Question: I need to insert photo in between divs (blue and light-blue) as in the following example.

I did it with absolute positioning:
HTML:
'''
@*Blue and light-blue sections with photo*@
<div style="width: 100%; height: 120px; background-color: #0052a4"></div>
<div style="width: 100%; height: 120px; background-color: #c2dffd">
<div class="image">
<img src="/Content/pictures/MainPhoto.png" />
</div>
</div>
'''
CSS:
'''
.image {
position: absolute;
bottom: -100px; /* bottom space */
right: 100px; /* right space */
}
.image img {
display: block;
}
'''
But this way doesn't work correctly when you change the screen resolution of the device.
I create <URL> with this example.
Could you please to suggest another way to resolve this problem?
I need to create responsive design without hardcoded values.
Thanks! :)
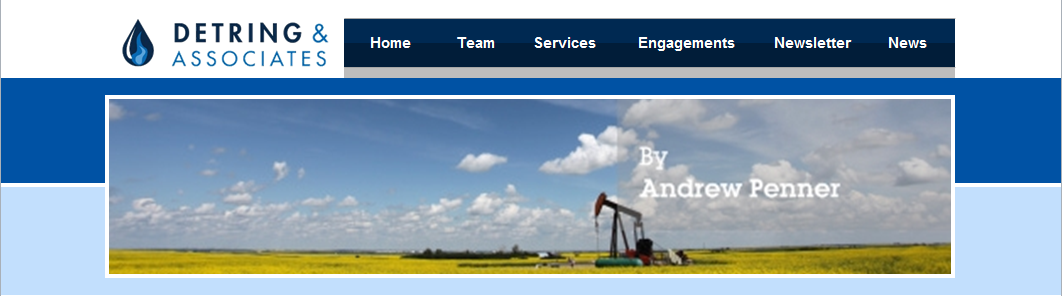
Answer: you could just use a background and a padding to keep image from sides : <URL>
HTML
'''
<div class="imaged">
<img src="http://lorempixel.com/800/180/food/7"/>
</div>
'''
CSS
'''
.imaged {
padding:20px;
text-align:center;
background:url(my-blue-light-blue-bg.jpg)repeat-x center ;
}
img {
border:solid white 4px;
vertical-align:top;/* or display:block; + margin:auto;*/
}
'''
---
from your fiddle: inset box-shadow in a single div works too : <URL>
'''
<div style="
padding:0 20px;
display:table;
min-width: 100%;
box-shadow:
inset 0 120px 0 #0052a4,
inset 0 -120px 0 #c2dffd;
height:244px;
line-height:244px;
text-align:center;
">
<img src="http://lorempixel.com/842/176/city" style="border:solid white 4px;"/>
</div>
'''